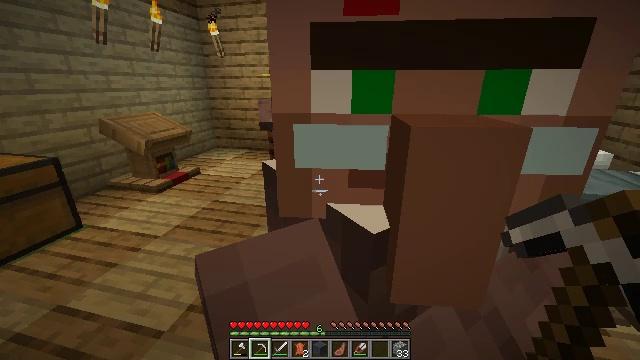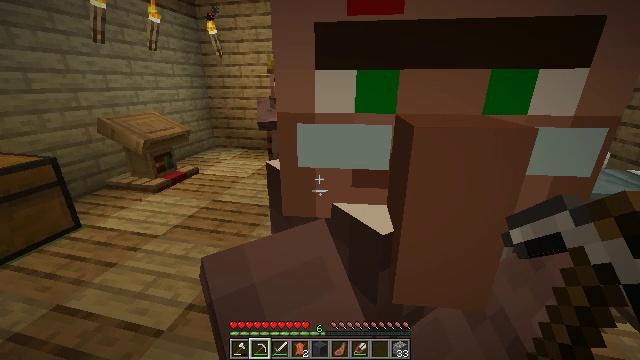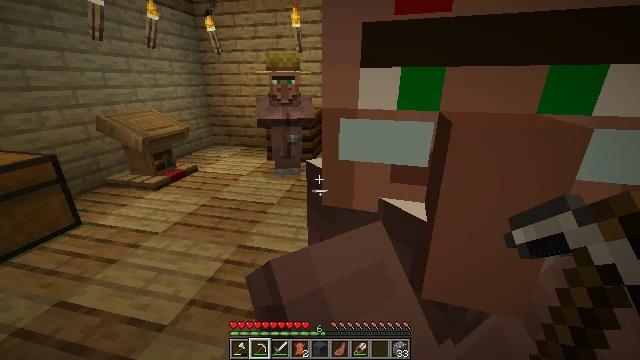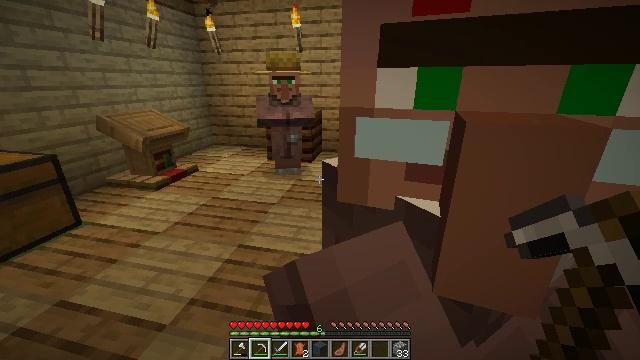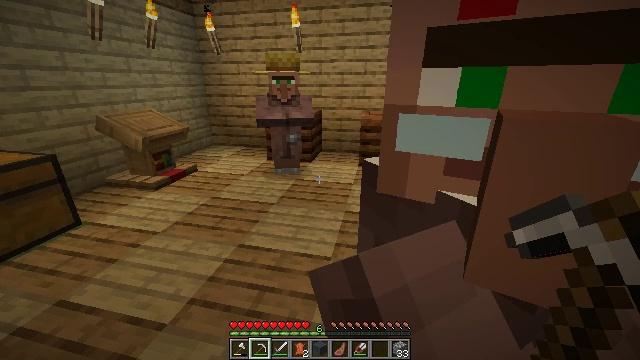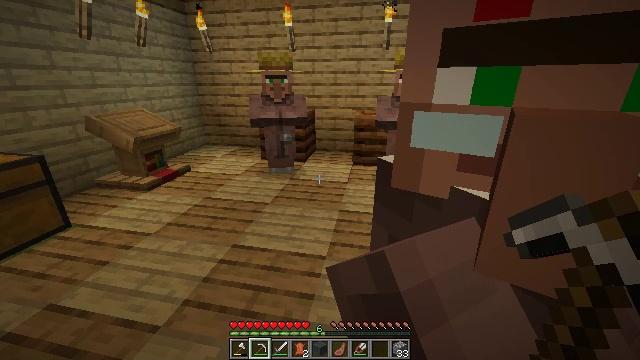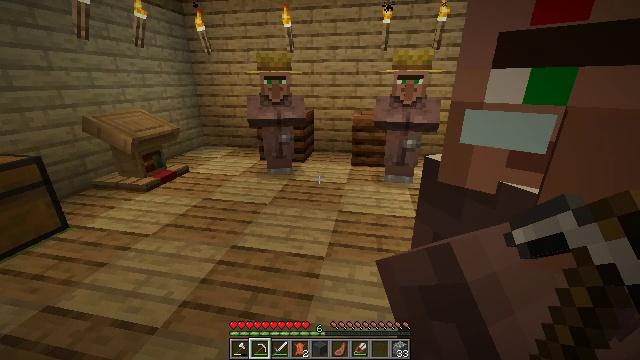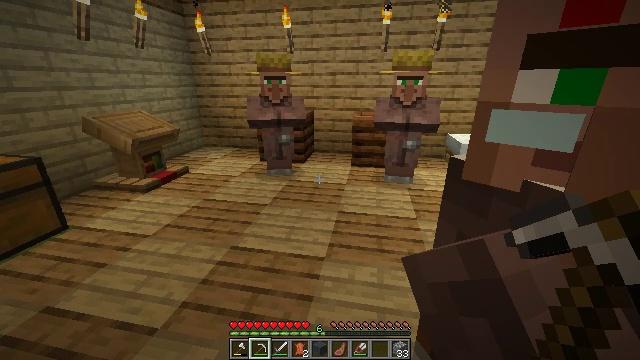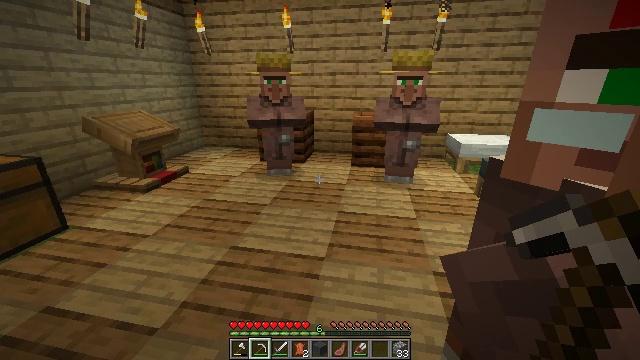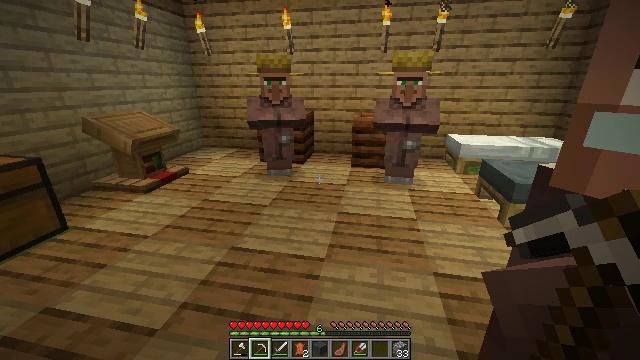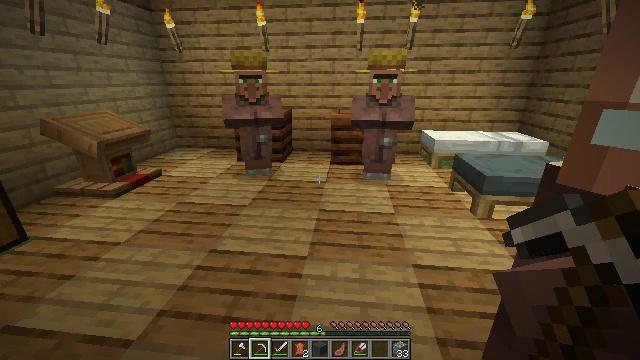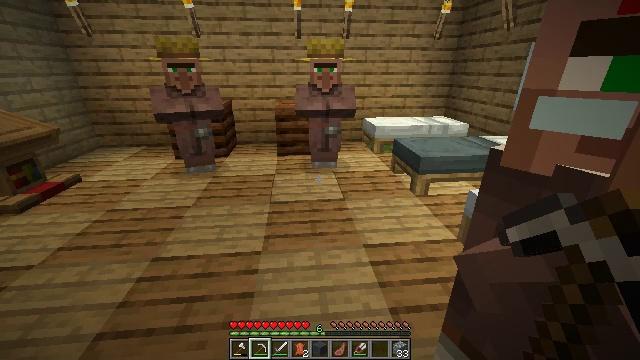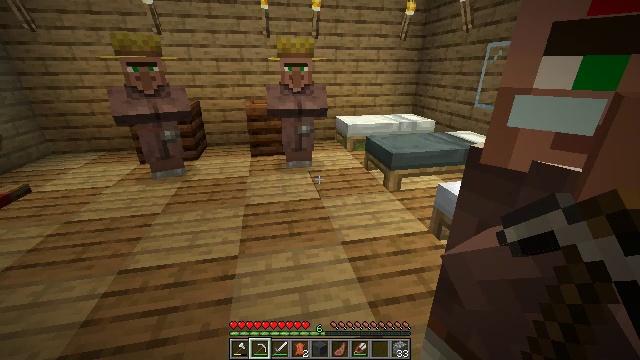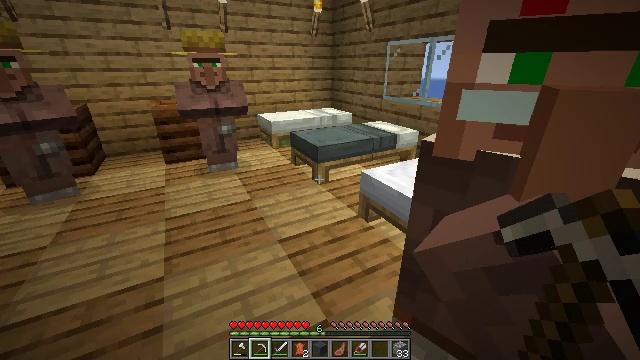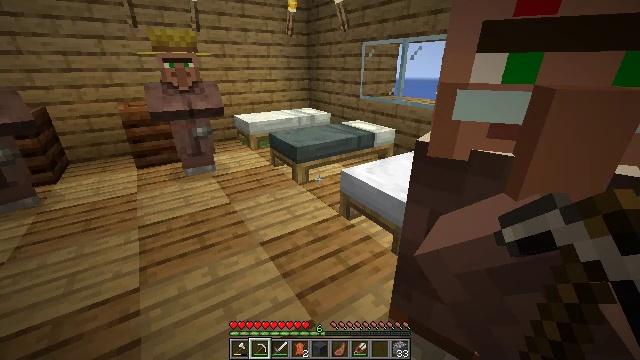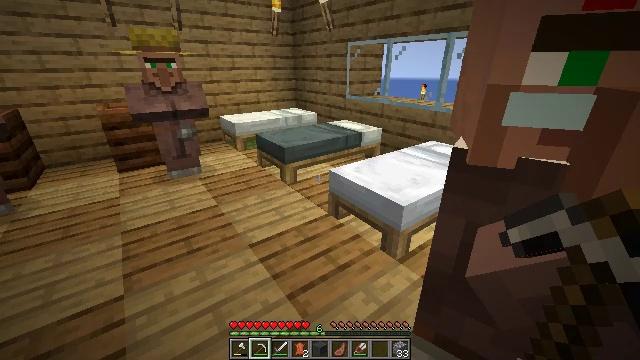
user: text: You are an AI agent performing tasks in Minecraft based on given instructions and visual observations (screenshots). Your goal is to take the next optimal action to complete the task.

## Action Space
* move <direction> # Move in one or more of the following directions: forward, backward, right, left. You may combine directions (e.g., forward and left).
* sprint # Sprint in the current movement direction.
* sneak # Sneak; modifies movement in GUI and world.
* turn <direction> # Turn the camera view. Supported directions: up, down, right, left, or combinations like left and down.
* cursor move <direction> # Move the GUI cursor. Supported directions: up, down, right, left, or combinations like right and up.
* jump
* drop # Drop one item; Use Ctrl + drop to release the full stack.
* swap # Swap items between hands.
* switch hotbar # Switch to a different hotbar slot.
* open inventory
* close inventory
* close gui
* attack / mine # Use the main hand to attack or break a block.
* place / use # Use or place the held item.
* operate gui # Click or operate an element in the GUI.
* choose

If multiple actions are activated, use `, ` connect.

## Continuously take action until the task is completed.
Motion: motion action
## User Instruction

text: Take sugarcane to craft sugar.
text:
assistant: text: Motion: no_op
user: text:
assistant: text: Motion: no_op
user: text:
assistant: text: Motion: no_op
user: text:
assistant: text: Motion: no_op
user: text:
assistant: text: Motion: turn right
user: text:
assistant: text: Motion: no_op
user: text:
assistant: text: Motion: use / place
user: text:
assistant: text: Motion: use / place
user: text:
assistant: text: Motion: use / place
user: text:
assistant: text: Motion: turn right
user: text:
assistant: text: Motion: turn right and down
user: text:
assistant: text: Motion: turn right
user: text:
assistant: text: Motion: turn right
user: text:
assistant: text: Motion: turn right
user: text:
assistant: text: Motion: turn right
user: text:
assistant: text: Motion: turn right
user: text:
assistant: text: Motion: turn right
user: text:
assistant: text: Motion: turn right
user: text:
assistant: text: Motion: turn right
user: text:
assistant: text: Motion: turn right
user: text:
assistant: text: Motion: turn right and down
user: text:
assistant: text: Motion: turn right
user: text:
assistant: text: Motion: turn right and down
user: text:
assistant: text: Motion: turn right
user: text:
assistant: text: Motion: turn right
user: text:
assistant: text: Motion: no_op
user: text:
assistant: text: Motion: no_op
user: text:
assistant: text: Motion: no_op
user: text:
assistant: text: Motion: turn left and up
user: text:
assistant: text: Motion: turn left and up